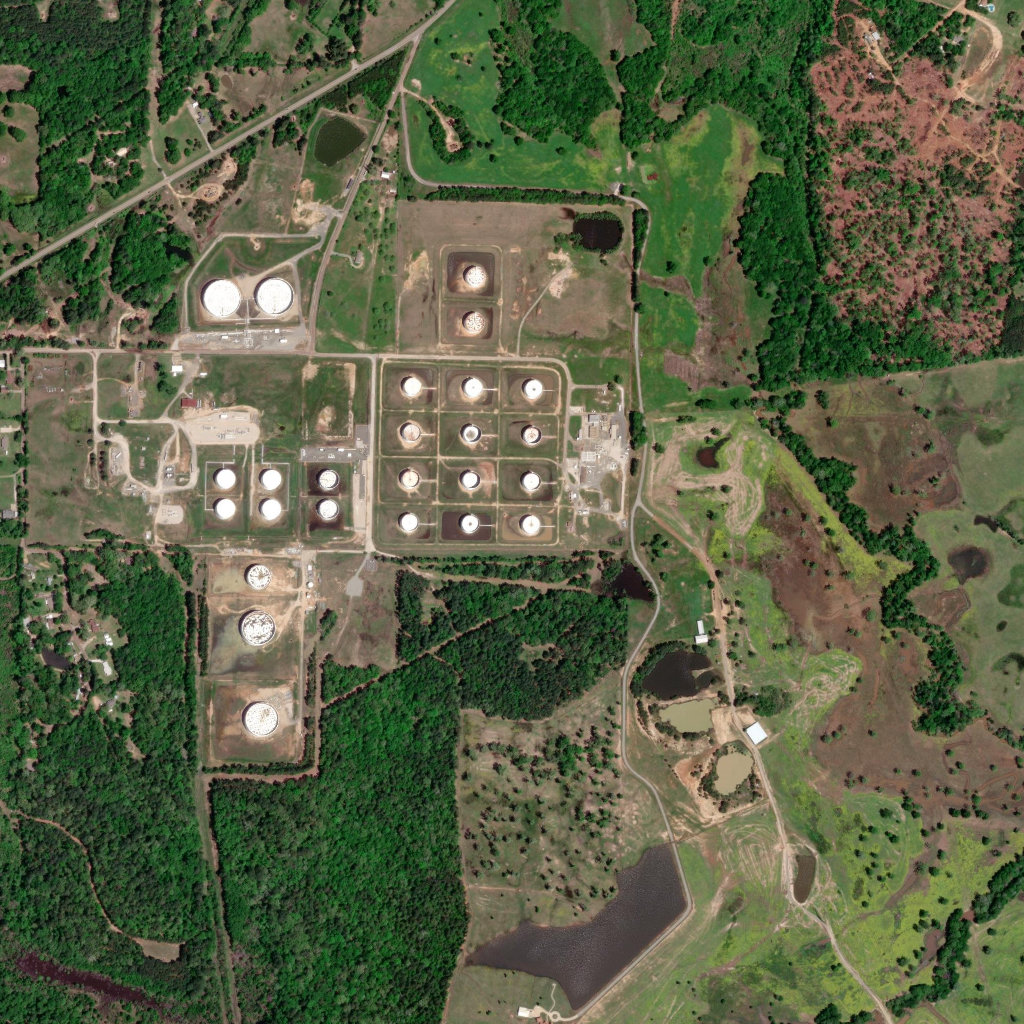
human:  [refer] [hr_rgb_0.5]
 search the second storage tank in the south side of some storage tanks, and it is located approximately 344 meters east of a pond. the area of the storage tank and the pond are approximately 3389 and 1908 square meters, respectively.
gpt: <box>[[23, 59, 26, 63, 0]]</box>